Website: slack
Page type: payment
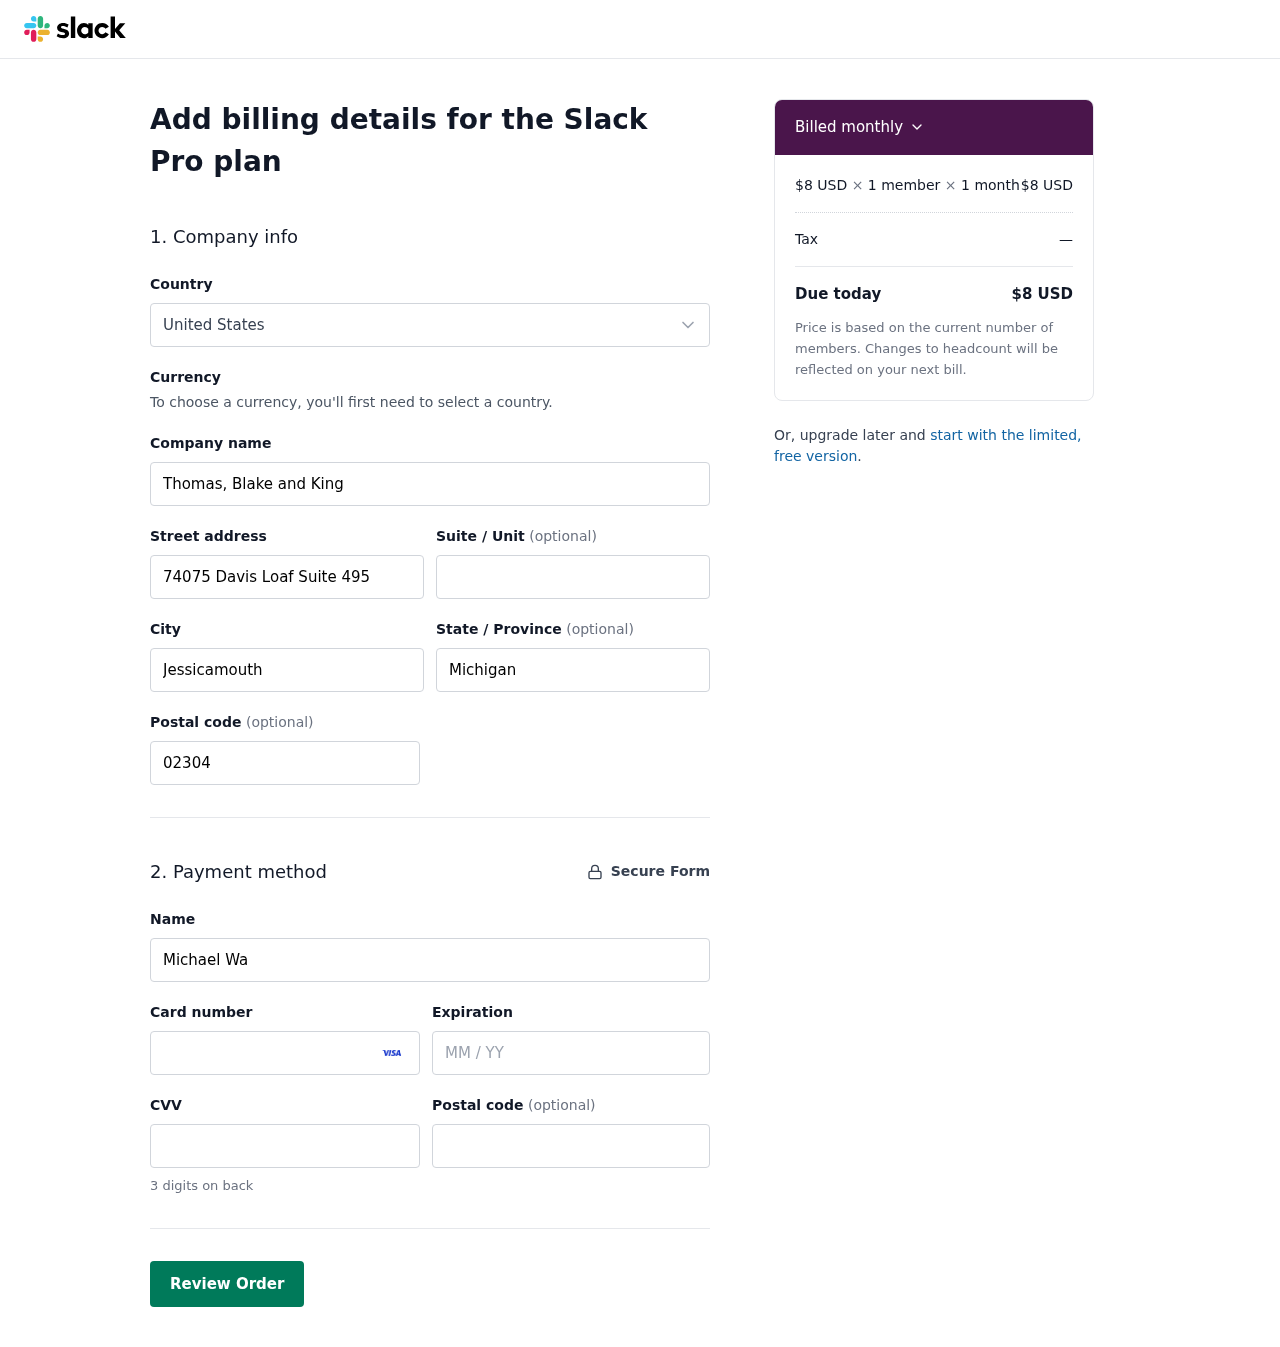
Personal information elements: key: PII_COUNTRY
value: United States
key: PII_COMPANY
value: Thomas, Blake and King
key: PII_STREET
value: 74075 Davis Loaf Suite 495
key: PII_CITY
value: Jessicamouth
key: PII_STATE
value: Michigan
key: PII_POSTCODE
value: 02304
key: PII_FULLNAME
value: Michael Walker
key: PII_CARD_NUMBER
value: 4572 9758 0900 1830
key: PII_CARD_EXPIRY
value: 10/29
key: PII_CARD_CVV
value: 493
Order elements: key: ORDER_PRICE_PER_MEMBER
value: $8 USD
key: ORDER_NUM_MEMBERS
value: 1 member
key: ORDER_NUM_MONTHS
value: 1 month
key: ORDER_SUBTOTAL
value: $8 USD
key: ORDER_TAX
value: —
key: ORDER_TOTAL
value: $8 USD